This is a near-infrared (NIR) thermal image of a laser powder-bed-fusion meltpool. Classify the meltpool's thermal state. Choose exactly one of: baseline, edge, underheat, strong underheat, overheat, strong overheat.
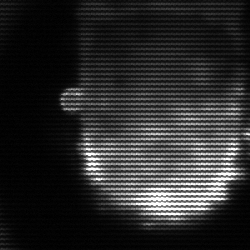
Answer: baseline